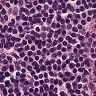
Metastatic tissue present: no